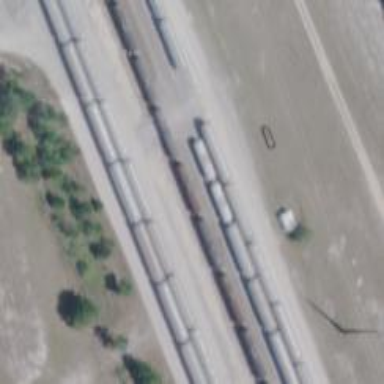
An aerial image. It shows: Rail spur service.